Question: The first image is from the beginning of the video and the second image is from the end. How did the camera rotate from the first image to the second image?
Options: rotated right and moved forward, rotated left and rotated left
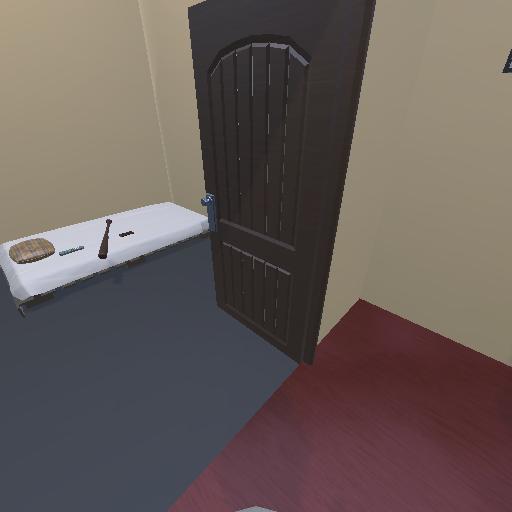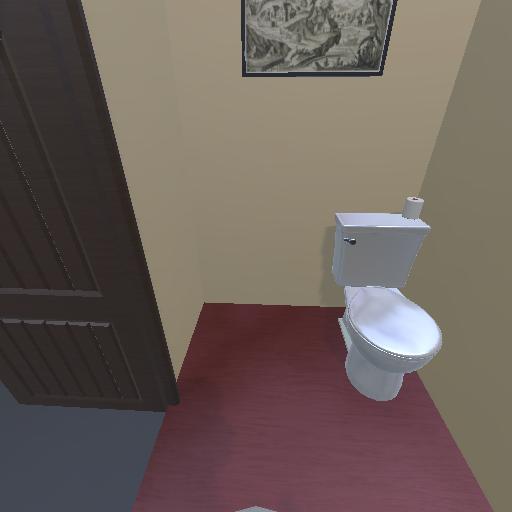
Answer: rotated right and moved forward